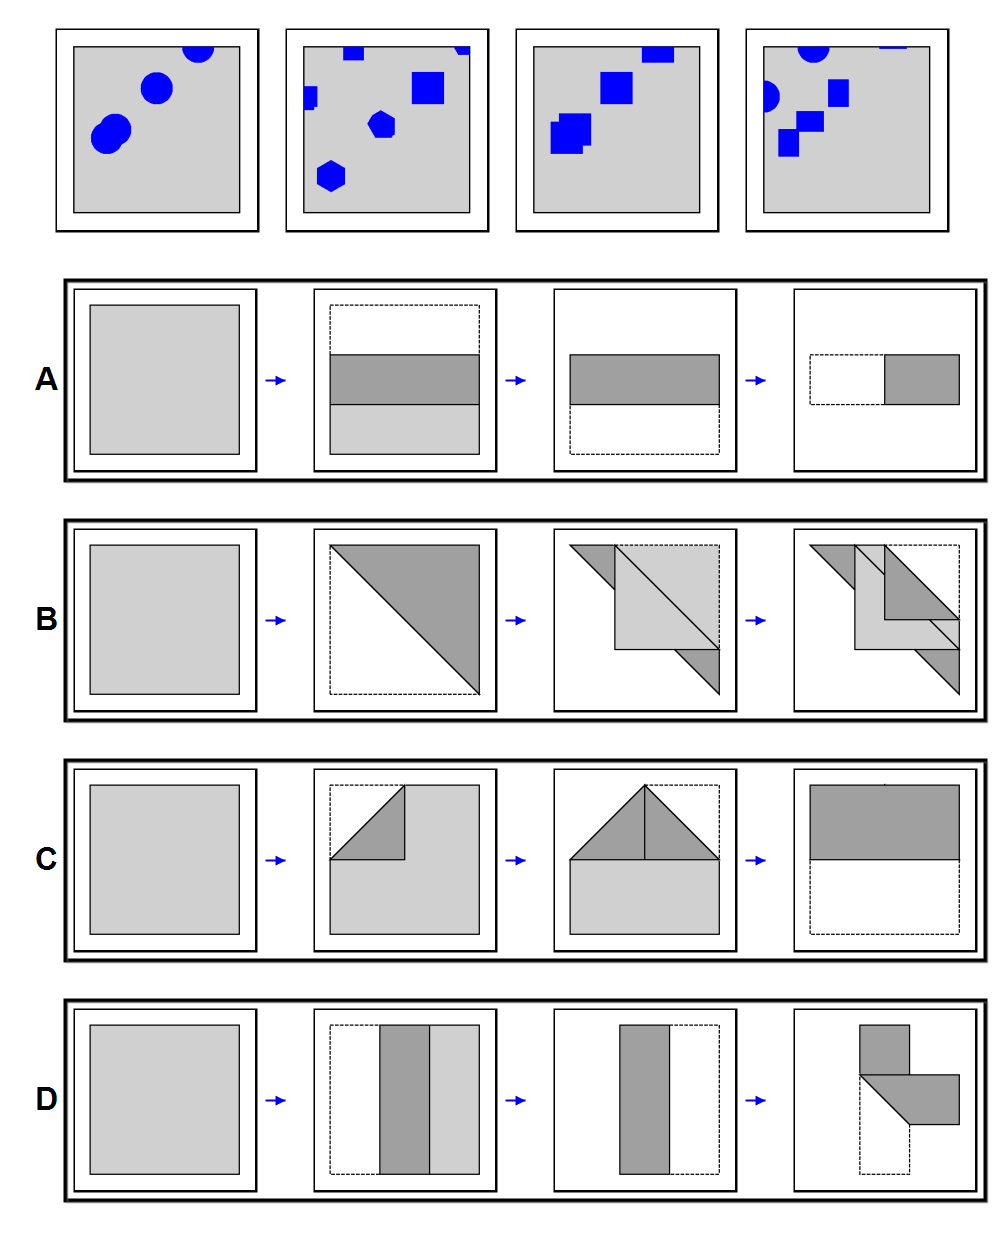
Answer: B